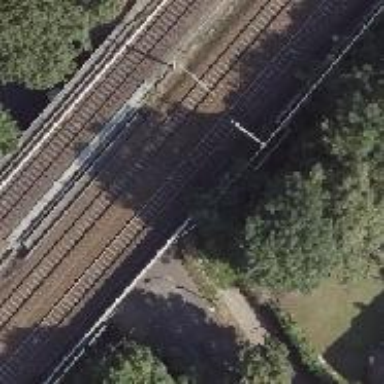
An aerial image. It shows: Railway track with contact line for electrification.